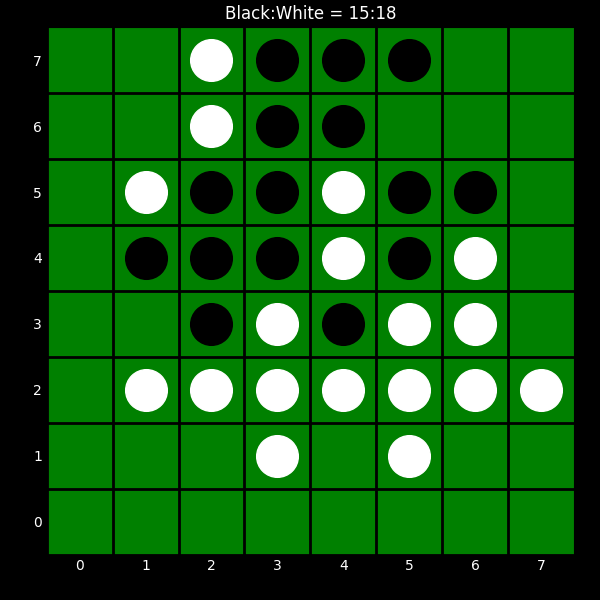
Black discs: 15
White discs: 18